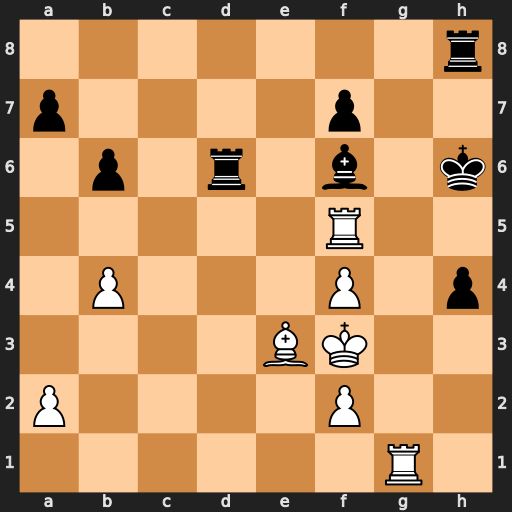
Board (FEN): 7r/p4p2/1p1r1b1k/5R2/1P3P1p/4BK2/P4P2/6R1
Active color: w
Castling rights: -
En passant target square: -
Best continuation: Rxf6+ Rxf6 Bd4 Rd6 Bxh8